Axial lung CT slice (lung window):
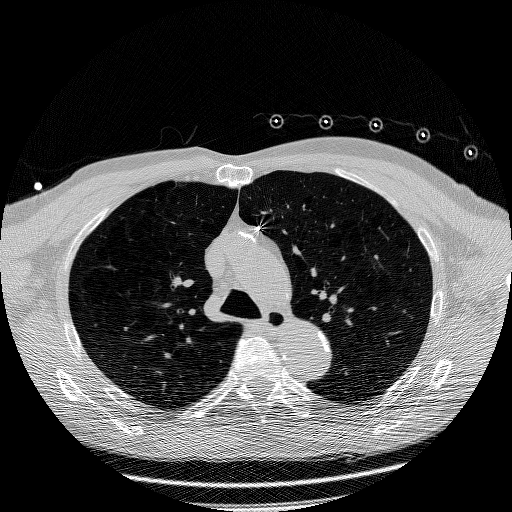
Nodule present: no